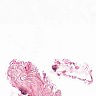
Metastatic tissue present: no